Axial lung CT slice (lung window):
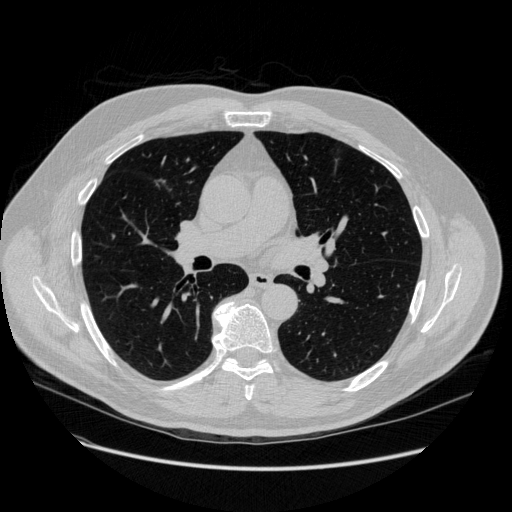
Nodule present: no